Question: The goal is simple - rollback data inserted by a unit test. Here is how it goes. In a unit test, a method is called that creates a new connection and inserts some data. After that a unit test creates a new connection and tries to find what has been inserted and assert that. I was hoping to wrap these two things with 'TransactionScope', not call 'Complete' and see inserted data rolled back. That's not happening. Am I doing something wrong or I am just missing the point?
'''
using (new TransactionScope())
{
// call a method that inserts data
var target = new ....
target.DoStuffAndEndupWithDataInDb();
// Now assert what has been added.
using (var conn = new SqlConnection(connectionString))
using (var cmd = conn.CreateCommand())
{
// Just read the data from DB
cmd.CommandText = "SELECT...";
conn.Open();
int count = 0;
using (var rdr = cmd.ExecuteReader())
{
// Read records here
...
count++;
}
// Expecting, say, 3 records here
Assert.AreEqual(3, count);
}
}
'''
EDIT: I don't think I had DTC running and configured on my machine. So I started the service and tried to configure DTC but I am getting this error.

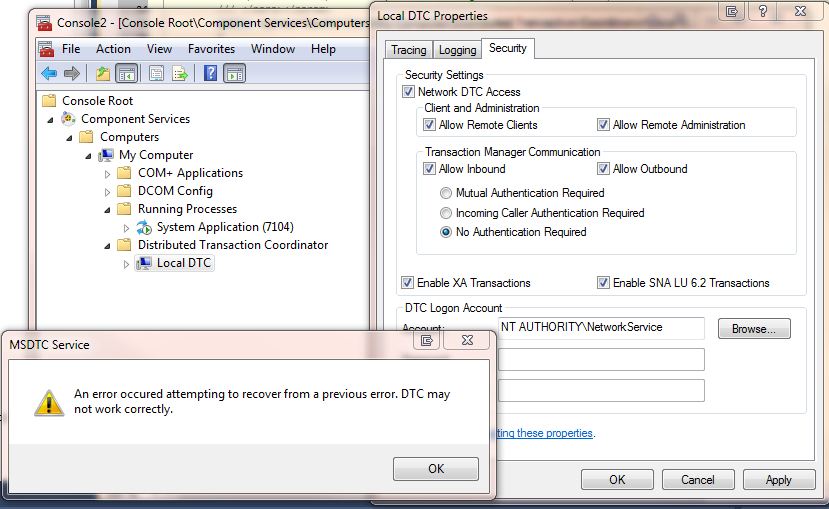
Answer: are you using MSTest ? then you can use <URL>
you unit test needs to derive from 'MSTestExtensionsTestFixture' and your test needs to have 'TestTransaction' Attribute, it uses AOP to automatically start a transaction and roll it back.